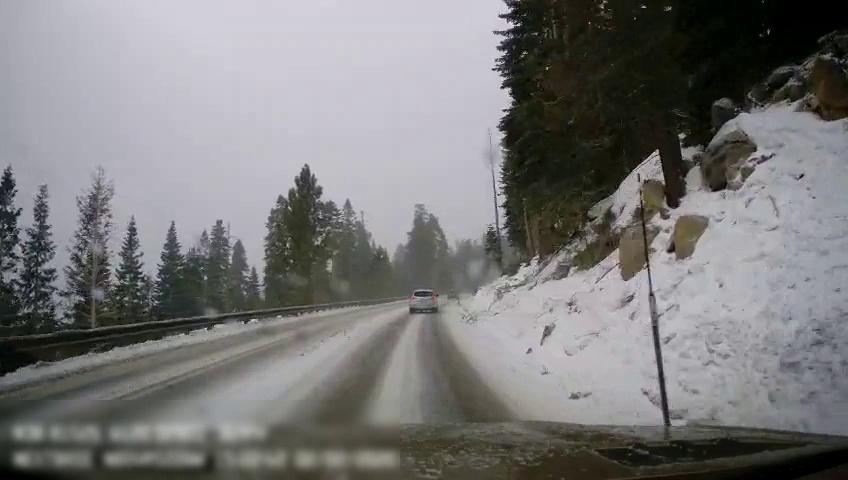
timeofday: Day
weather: Snowy
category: Drivable Space
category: Vehicles | SUV
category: Vehicles | Car